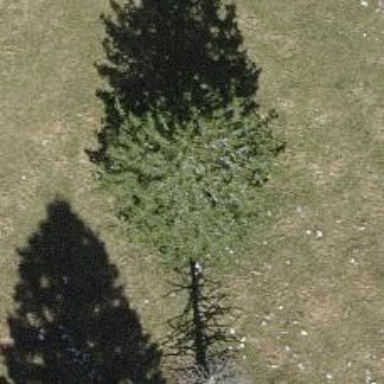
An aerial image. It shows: Single tag "natural: tree."